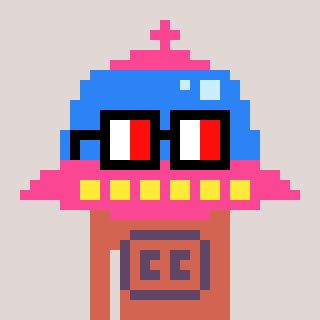
a pixel art character with square glasses with black frames and red eyes, a ufo-shaped head and a peachy-colored body on a warm background